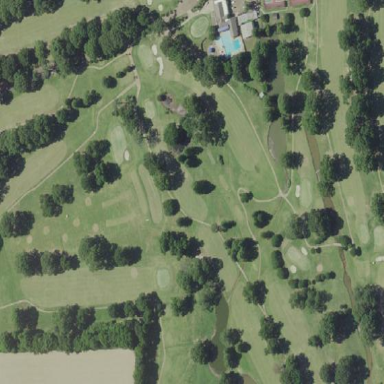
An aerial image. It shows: Golf course surrounded by greenery.